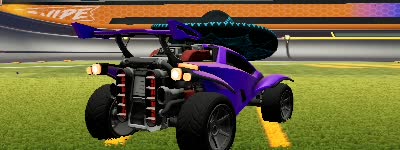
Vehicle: octane